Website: macys
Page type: cart
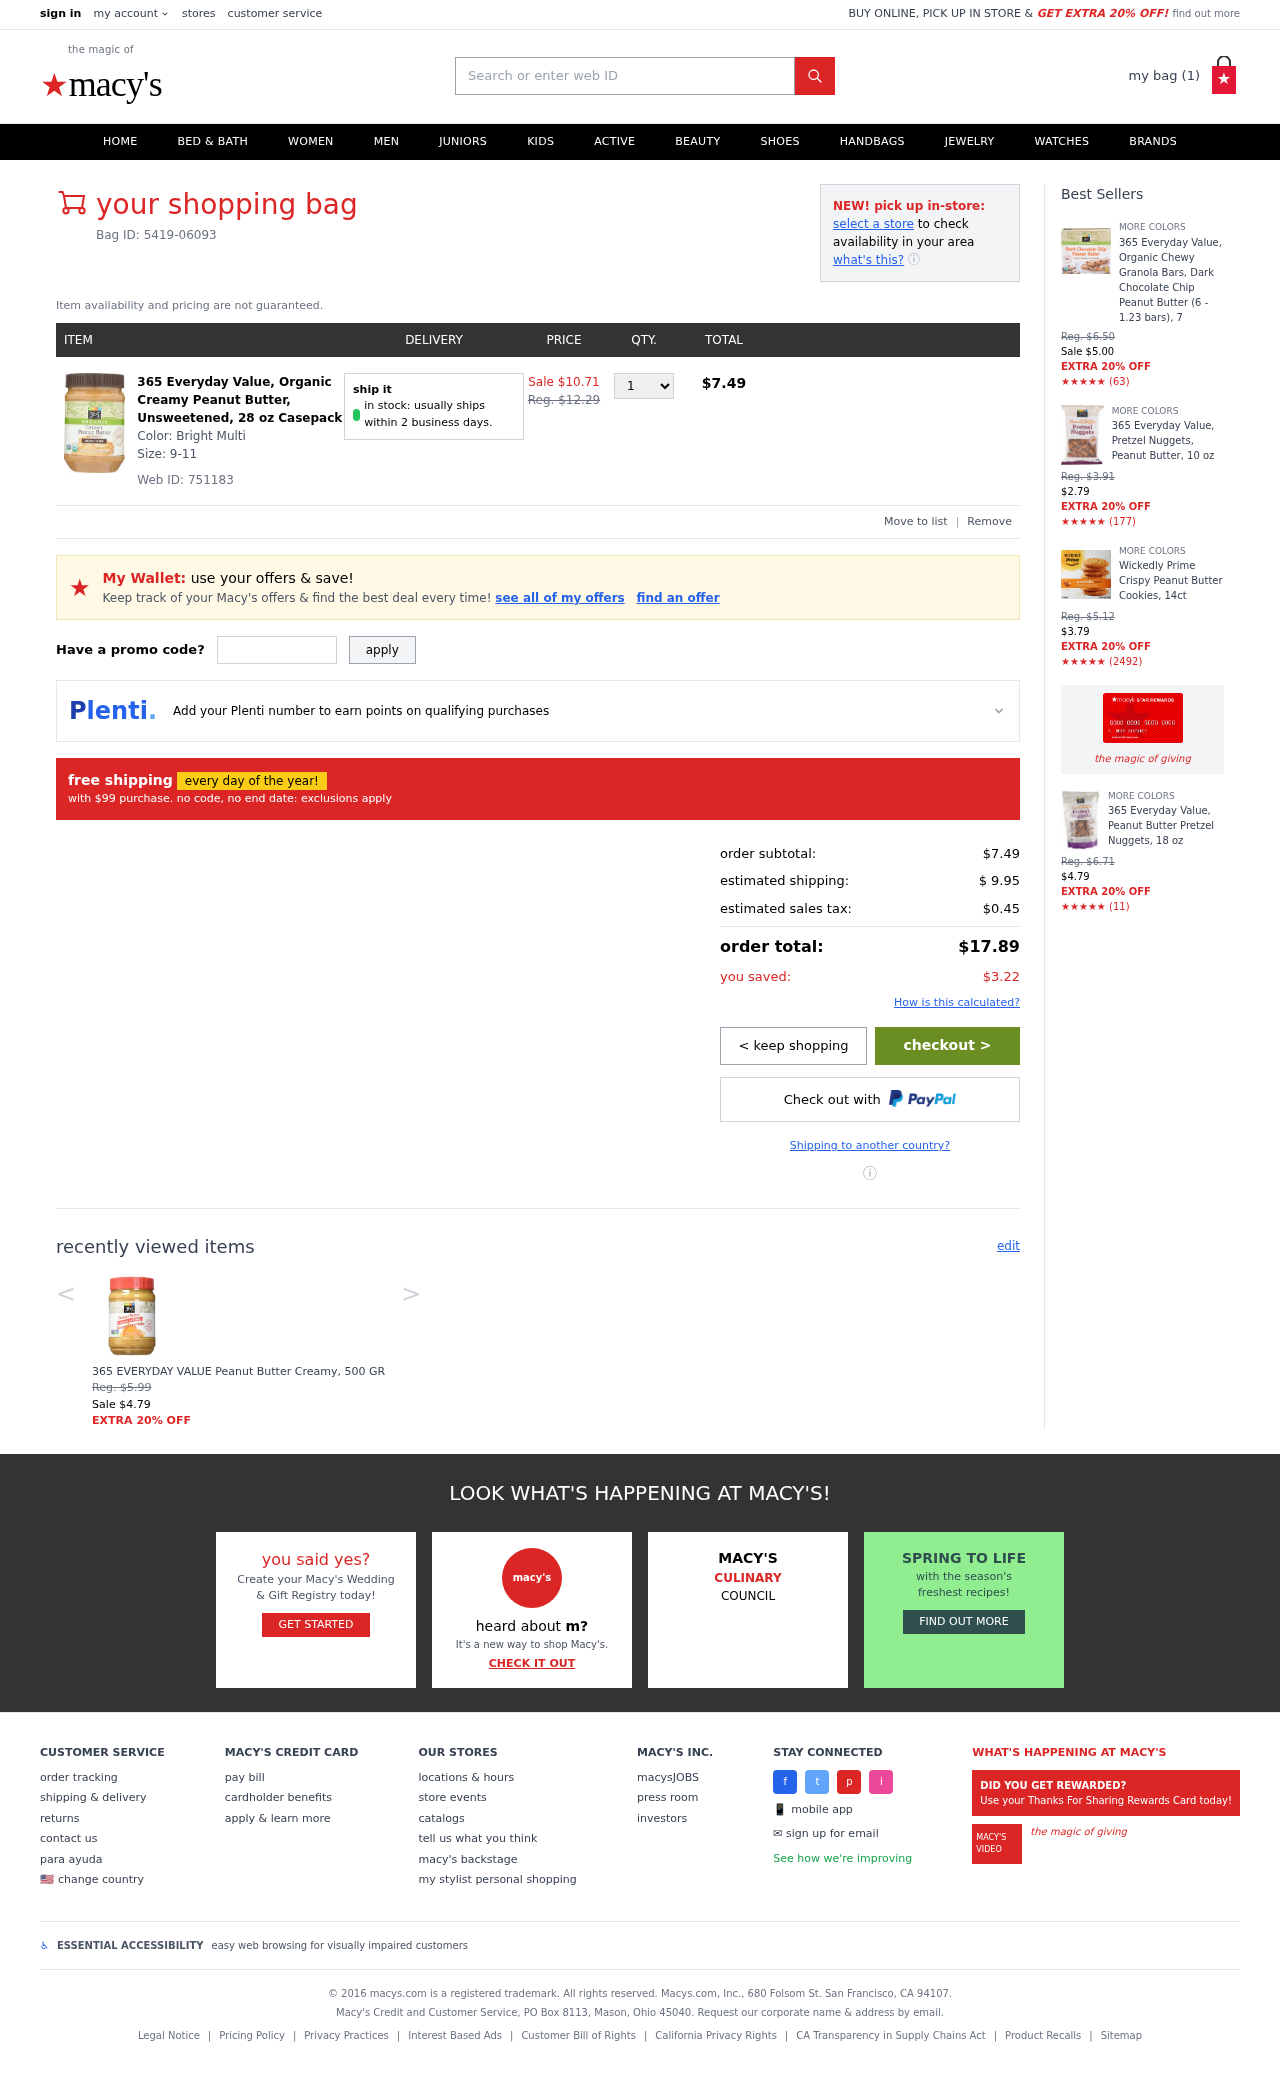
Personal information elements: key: PII_PROMO_CODE
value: WINTER20
Product elements: key: PRODUCT1_NAME
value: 365 Everyday Value, Organic Creamy Peanut Butter, Unsweetened, 28 oz Casepack
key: PRODUCT1_PRICE
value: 7.49
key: PRODUCT1_QUANTITY
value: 1
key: PRODUCT2_NAME
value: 365 EVERYDAY VALUE Peanut Butter Creamy, 500 GR
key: PRODUCT2_PRICE
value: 4.79
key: PRODUCT3_NAME
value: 365 Everyday Value, Organic Chewy Granola Bars, Dark Chocolate Chip Peanut Butter (6 - 1.23 bars), 7
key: PRODUCT3_NUM_RATINGS
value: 63
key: PRODUCT3_PRICE
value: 5
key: PRODUCT4_NAME
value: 365 Everyday Value, Pretzel Nuggets, Peanut Butter, 10 oz
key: PRODUCT4_NUM_RATINGS
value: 177
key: PRODUCT4_PRICE
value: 2.79
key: PRODUCT5_NAME
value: Wickedly Prime Crispy Peanut Butter Cookies, 14ct
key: PRODUCT5_NUM_RATINGS
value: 2492
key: PRODUCT5_PRICE
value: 3.79
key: PRODUCT6_NAME
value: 365 Everyday Value, Peanut Butter Pretzel Nuggets, 18 oz
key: PRODUCT6_NUM_RATINGS
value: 11
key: PRODUCT6_PRICE
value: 4.79
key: PRODUCT1_ORIGINAL_PRICE
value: Sale $10.71
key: PRODUCT1_TOTAL
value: $7.49
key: PRODUCT2_ORIGINAL_PRICE
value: Reg. $5.99
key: PRODUCT3_ORIGINAL_PRICE
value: Reg. $6.50
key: PRODUCT3_RATING
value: ★★★★★
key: PRODUCT4_ORIGINAL_PRICE
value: Reg. $3.91
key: PRODUCT4_RATING
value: ★★★★★
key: PRODUCT5_ORIGINAL_PRICE
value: Reg. $5.12
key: PRODUCT5_RATING
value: ★★★★★
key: PRODUCT6_ORIGINAL_PRICE
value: Reg. $6.71
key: PRODUCT6_RATING
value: ★★★★★
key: PRODUCT_WEB_ID
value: Web ID: 751183
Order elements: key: ORDER_NUM_ITEMS
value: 1
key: ORDER_BAG_ID
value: Bag ID: 5419-06093
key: ORDER_SUBTOTAL
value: $7.49
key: ORDER_SHIPPING_COST
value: $ 9.95
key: ORDER_TAX
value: $0.45
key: ORDER_TOTAL
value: $17.89
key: ORDER_SAVINGS
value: $3.22
Search elements: key: HEADER_SEARCH
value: Search or enter web ID